Question: Ok guys, novice here. I have a screen shot of storyboard I'm working on and I'm running into an issue where I can't name an item on my first tab bar because it points to a second tab bar controller. First I want to ask would this be proper use or should there only be one of these "types" per project. secondly, how the heck can I name the first tab bar item? I would do it normally by clicking on the tab element in the targeted view. Here's the screen shot.

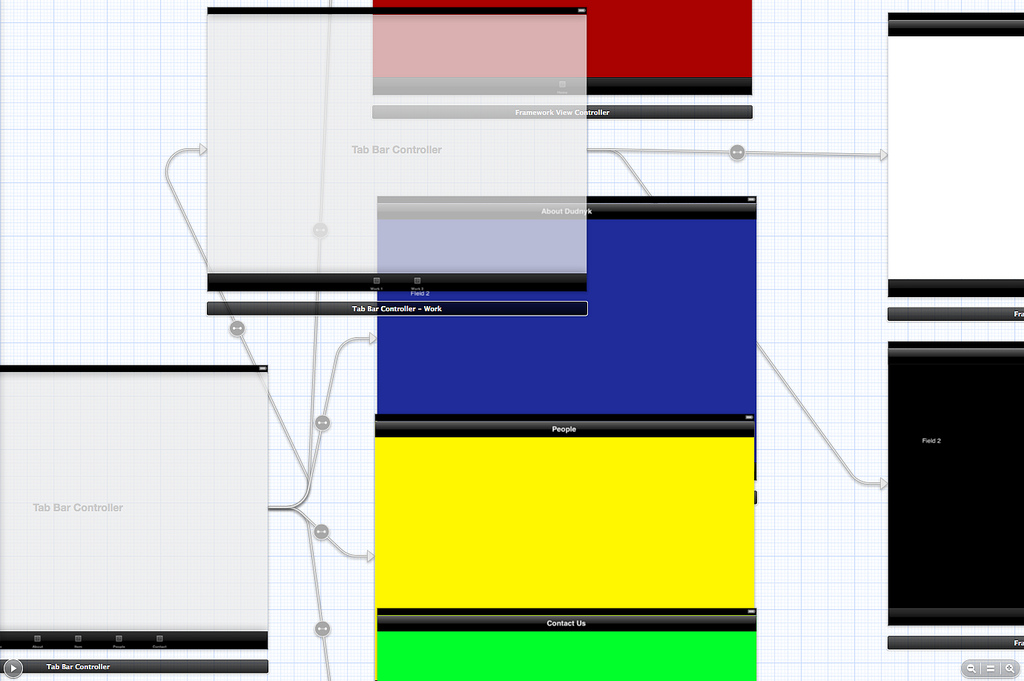
Answer: Typically you only have one TabBarController in your project, and it is the root view controller.
And in storyboards, you can name your tabs not on the controller, but on the tabs under the separate views. Try double clicking on the label below your red, blue, yellow, etc views to name your tabs. Or, you can select the area below the view (which should be a TabBarItem) and the use the Attribute Inspector on the right to edit the title.
Attribute Inspector:<URL>